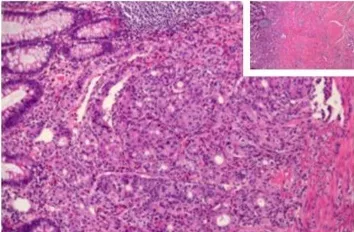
Histological and immunohistochemical features of the synchronic gastrointestinal tumors by hematoxylin-eosin (H&E) and immunohistochemical (IHC) staining. The well-differentiated neuroendocrine tumor of the minor ampulla H&E.
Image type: pathology (h&e)